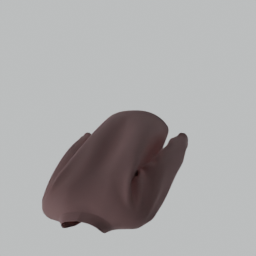
Label: people